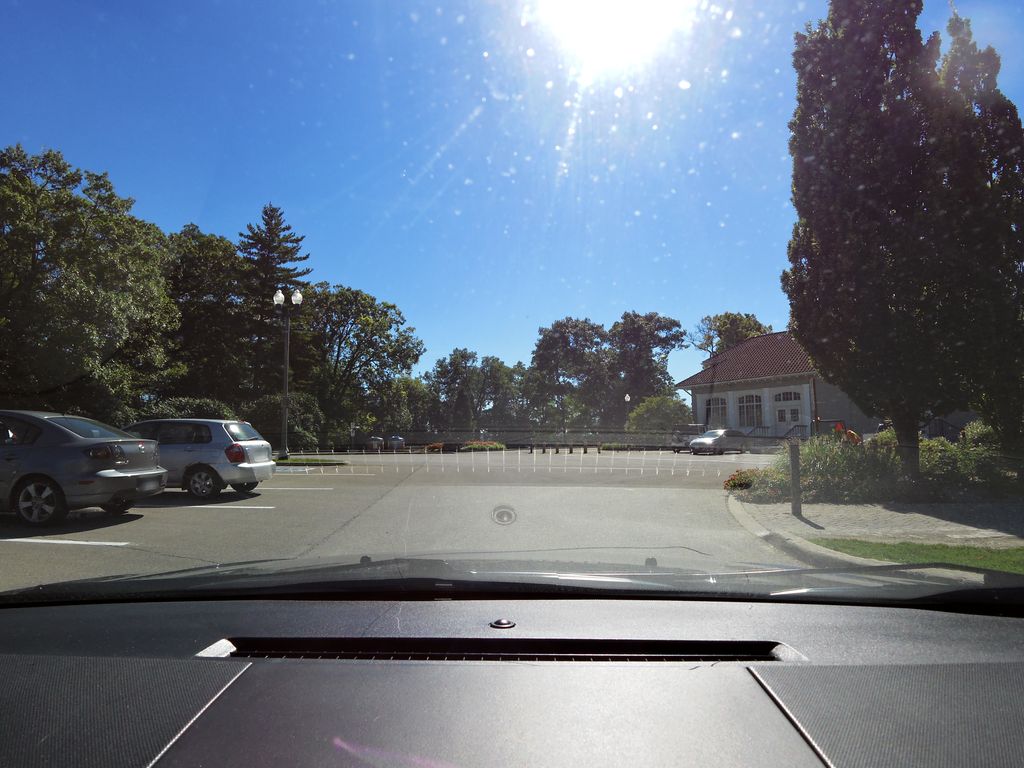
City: hamilton